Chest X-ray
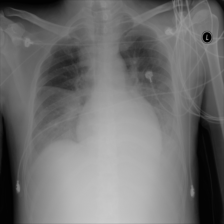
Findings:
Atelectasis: negative
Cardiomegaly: negative
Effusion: positive
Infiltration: negative
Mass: negative
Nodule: negative
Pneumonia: negative
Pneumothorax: negative
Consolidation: negative
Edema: negative
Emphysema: negative
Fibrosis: negative
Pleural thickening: negative
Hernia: negative